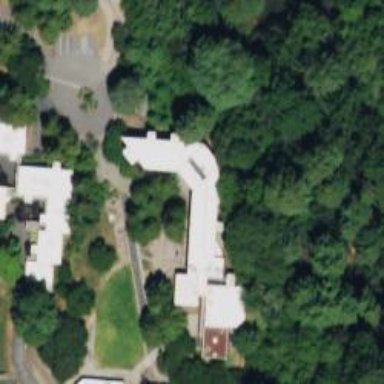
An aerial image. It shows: University building.